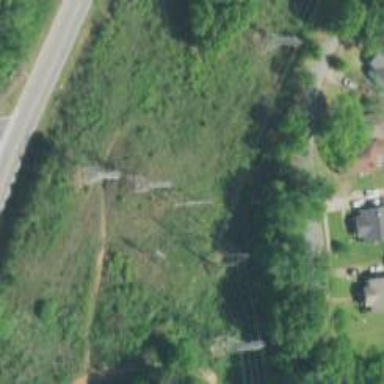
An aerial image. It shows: Power tower.